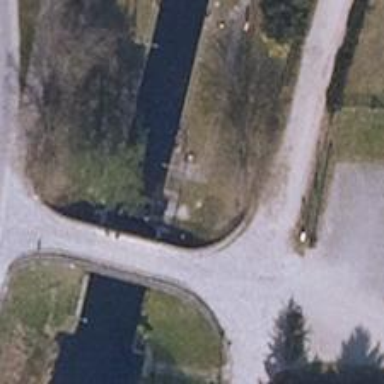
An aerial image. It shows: Lock gate along waterway.